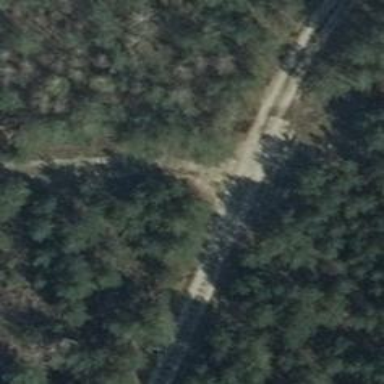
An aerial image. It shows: Grassy track road with grade 4 track type.